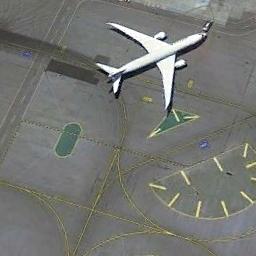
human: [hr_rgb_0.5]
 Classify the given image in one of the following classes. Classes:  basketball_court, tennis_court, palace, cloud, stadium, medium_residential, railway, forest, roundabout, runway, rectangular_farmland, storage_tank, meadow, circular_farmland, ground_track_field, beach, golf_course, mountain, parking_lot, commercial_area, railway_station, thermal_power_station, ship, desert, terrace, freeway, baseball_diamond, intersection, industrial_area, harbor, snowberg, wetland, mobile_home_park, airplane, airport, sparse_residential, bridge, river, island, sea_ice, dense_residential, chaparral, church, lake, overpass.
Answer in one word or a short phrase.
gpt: airplane